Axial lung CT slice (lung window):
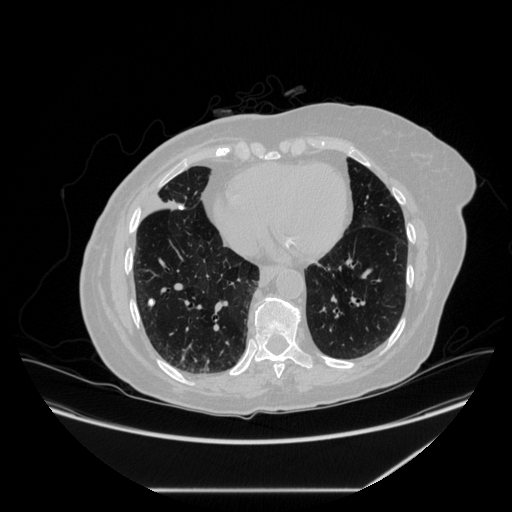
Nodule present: yes
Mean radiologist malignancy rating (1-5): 1.5